Field crop: tomato
Growth stage: 1
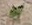
Species: solanum